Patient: sex M, age 19
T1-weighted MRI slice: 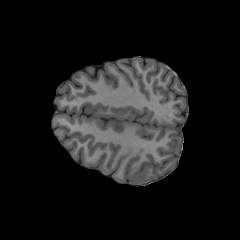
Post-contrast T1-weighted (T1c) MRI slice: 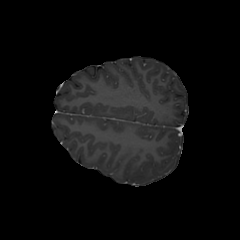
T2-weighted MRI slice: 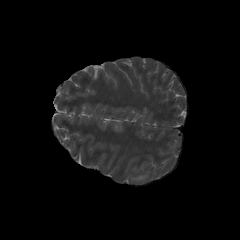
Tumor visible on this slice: yes
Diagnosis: Oligodendroglioma, IDH-mutant, 1p/19q-codeleted
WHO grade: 3